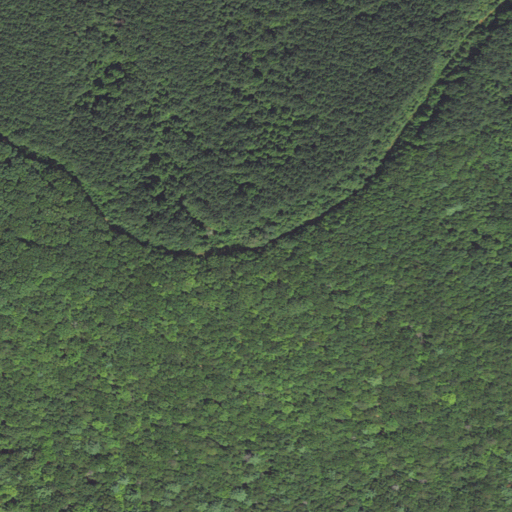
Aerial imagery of mountain in North Carolina named Young Mountain containing deciduous forest, mixed forest, and evergreen forest